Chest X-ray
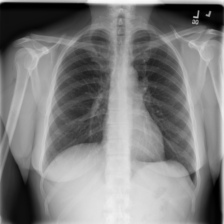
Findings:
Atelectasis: negative
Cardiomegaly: negative
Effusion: negative
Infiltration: negative
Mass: negative
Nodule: negative
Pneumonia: negative
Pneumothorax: negative
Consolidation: negative
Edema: negative
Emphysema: negative
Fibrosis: negative
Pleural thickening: negative
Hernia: negative